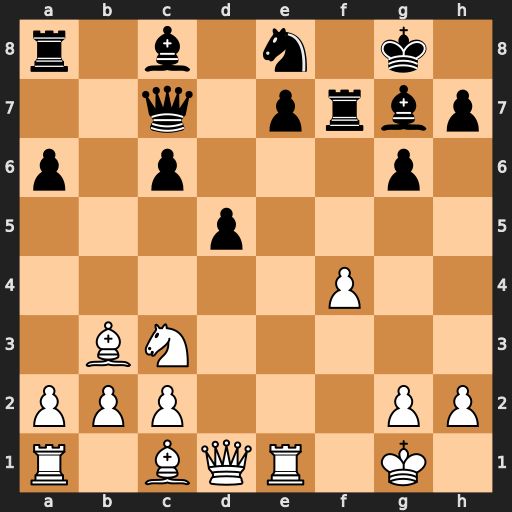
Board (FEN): r1b1n1k1/2q1prbp/p1p3p1/3p4/5P2/1BN5/PPP3PP/R1BQR1K1
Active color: w
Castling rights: -
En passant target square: -
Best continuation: Nxd5 cxd5 Qxd5 e6 Qxa8